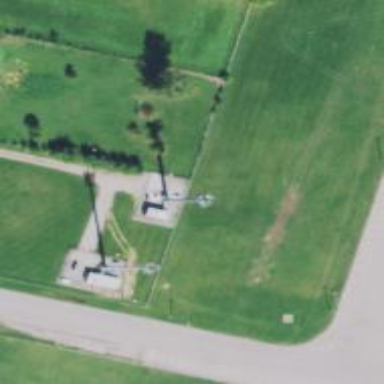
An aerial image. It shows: Mast structure.